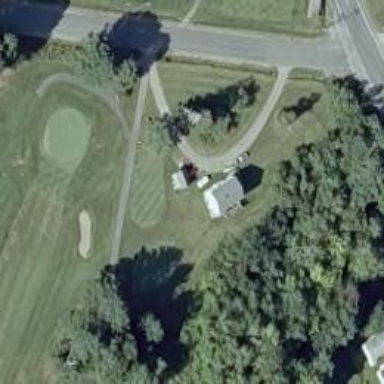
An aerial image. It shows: Pathway for golfing.